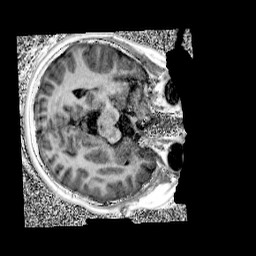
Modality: UNIT1
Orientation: axial
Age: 9
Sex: female
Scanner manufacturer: siemens
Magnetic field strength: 3 T
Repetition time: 4 s
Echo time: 0.00299 s